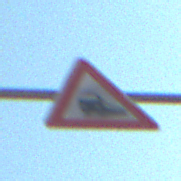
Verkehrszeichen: Bahnuebergang
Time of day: MorningAfternoon
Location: Outdoor (Suburban)
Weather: PartlyCloudy
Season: NotSpecified
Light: Natural